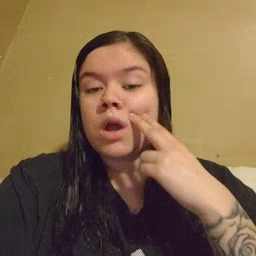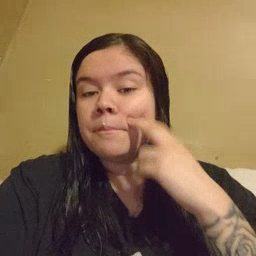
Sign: gum